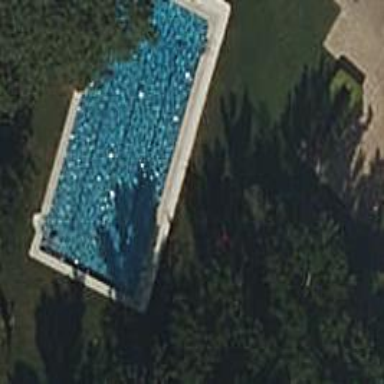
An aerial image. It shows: Swimming pool located in leisure land.